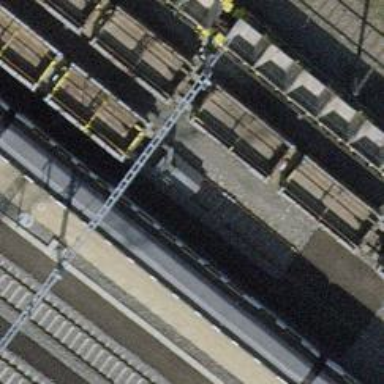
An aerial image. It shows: Railway buffer stop.